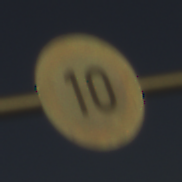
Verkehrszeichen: Geschwindigkeit10
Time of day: SunriseSunset
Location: Outdoor (RoadRail)
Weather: Clear
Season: NotSpecified
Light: Natural